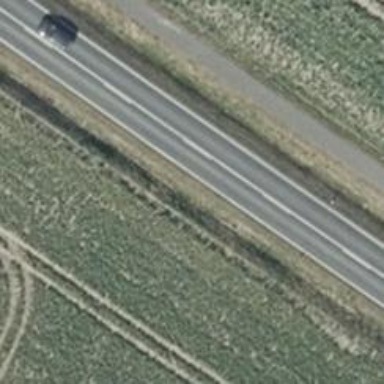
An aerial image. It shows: Primary road with asphalt surface.